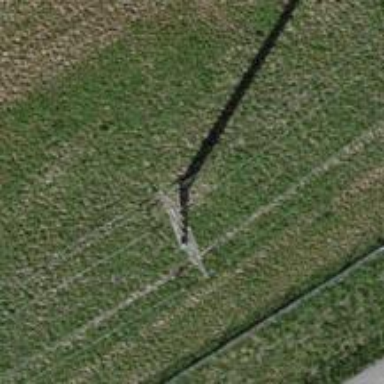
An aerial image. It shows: Concrete power pole.